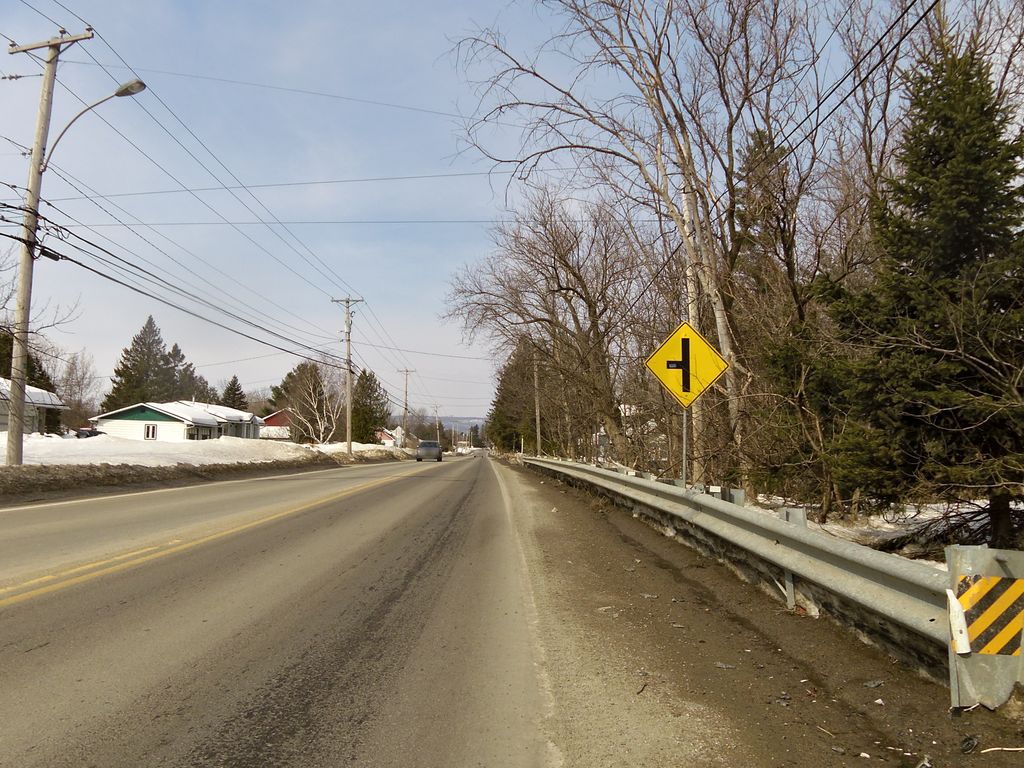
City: ottawa-gatineau